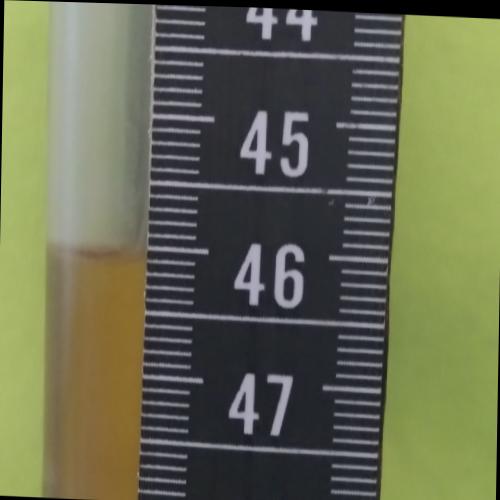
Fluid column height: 46.1 cm